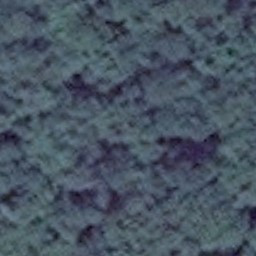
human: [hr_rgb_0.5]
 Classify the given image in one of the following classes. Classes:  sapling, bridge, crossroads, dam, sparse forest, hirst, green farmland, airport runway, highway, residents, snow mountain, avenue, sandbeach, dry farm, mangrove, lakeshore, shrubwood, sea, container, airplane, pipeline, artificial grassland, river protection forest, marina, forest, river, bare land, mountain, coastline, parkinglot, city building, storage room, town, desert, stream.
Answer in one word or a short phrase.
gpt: forest